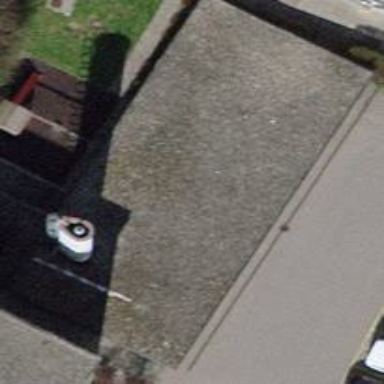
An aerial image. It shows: Group of garages.